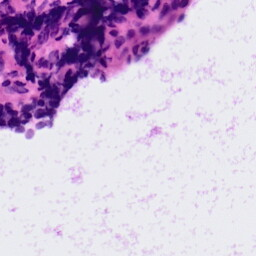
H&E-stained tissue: LymphNode